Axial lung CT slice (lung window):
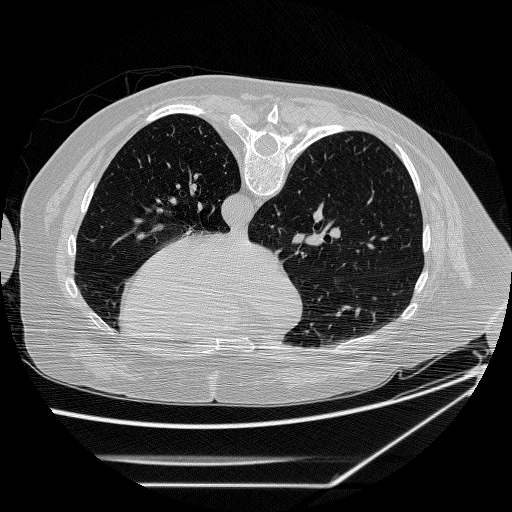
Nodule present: no